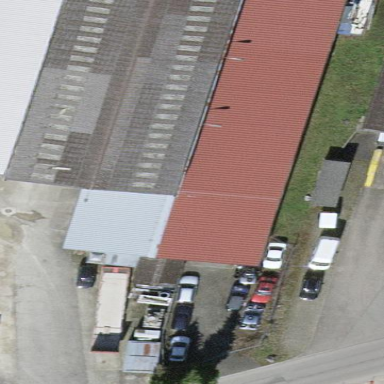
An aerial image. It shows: Industrial building.